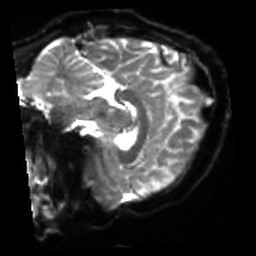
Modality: sbref
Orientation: sagittal
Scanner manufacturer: siemens
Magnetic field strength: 3 T
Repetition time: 4 s
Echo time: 0.0594 s